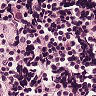
Metastatic tissue present: no